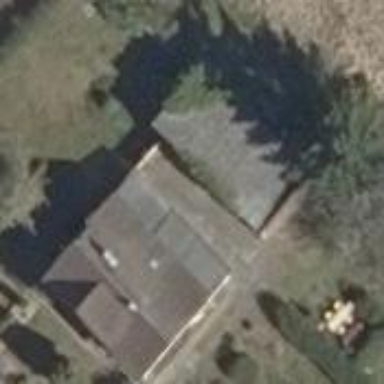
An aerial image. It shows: Part of building.